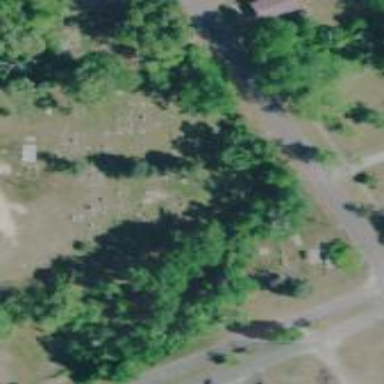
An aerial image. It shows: Grave yard.